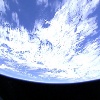
Label: cloud